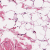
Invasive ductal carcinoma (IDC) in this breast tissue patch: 0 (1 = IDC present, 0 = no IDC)